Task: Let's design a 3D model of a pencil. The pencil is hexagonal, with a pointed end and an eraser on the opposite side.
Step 53:
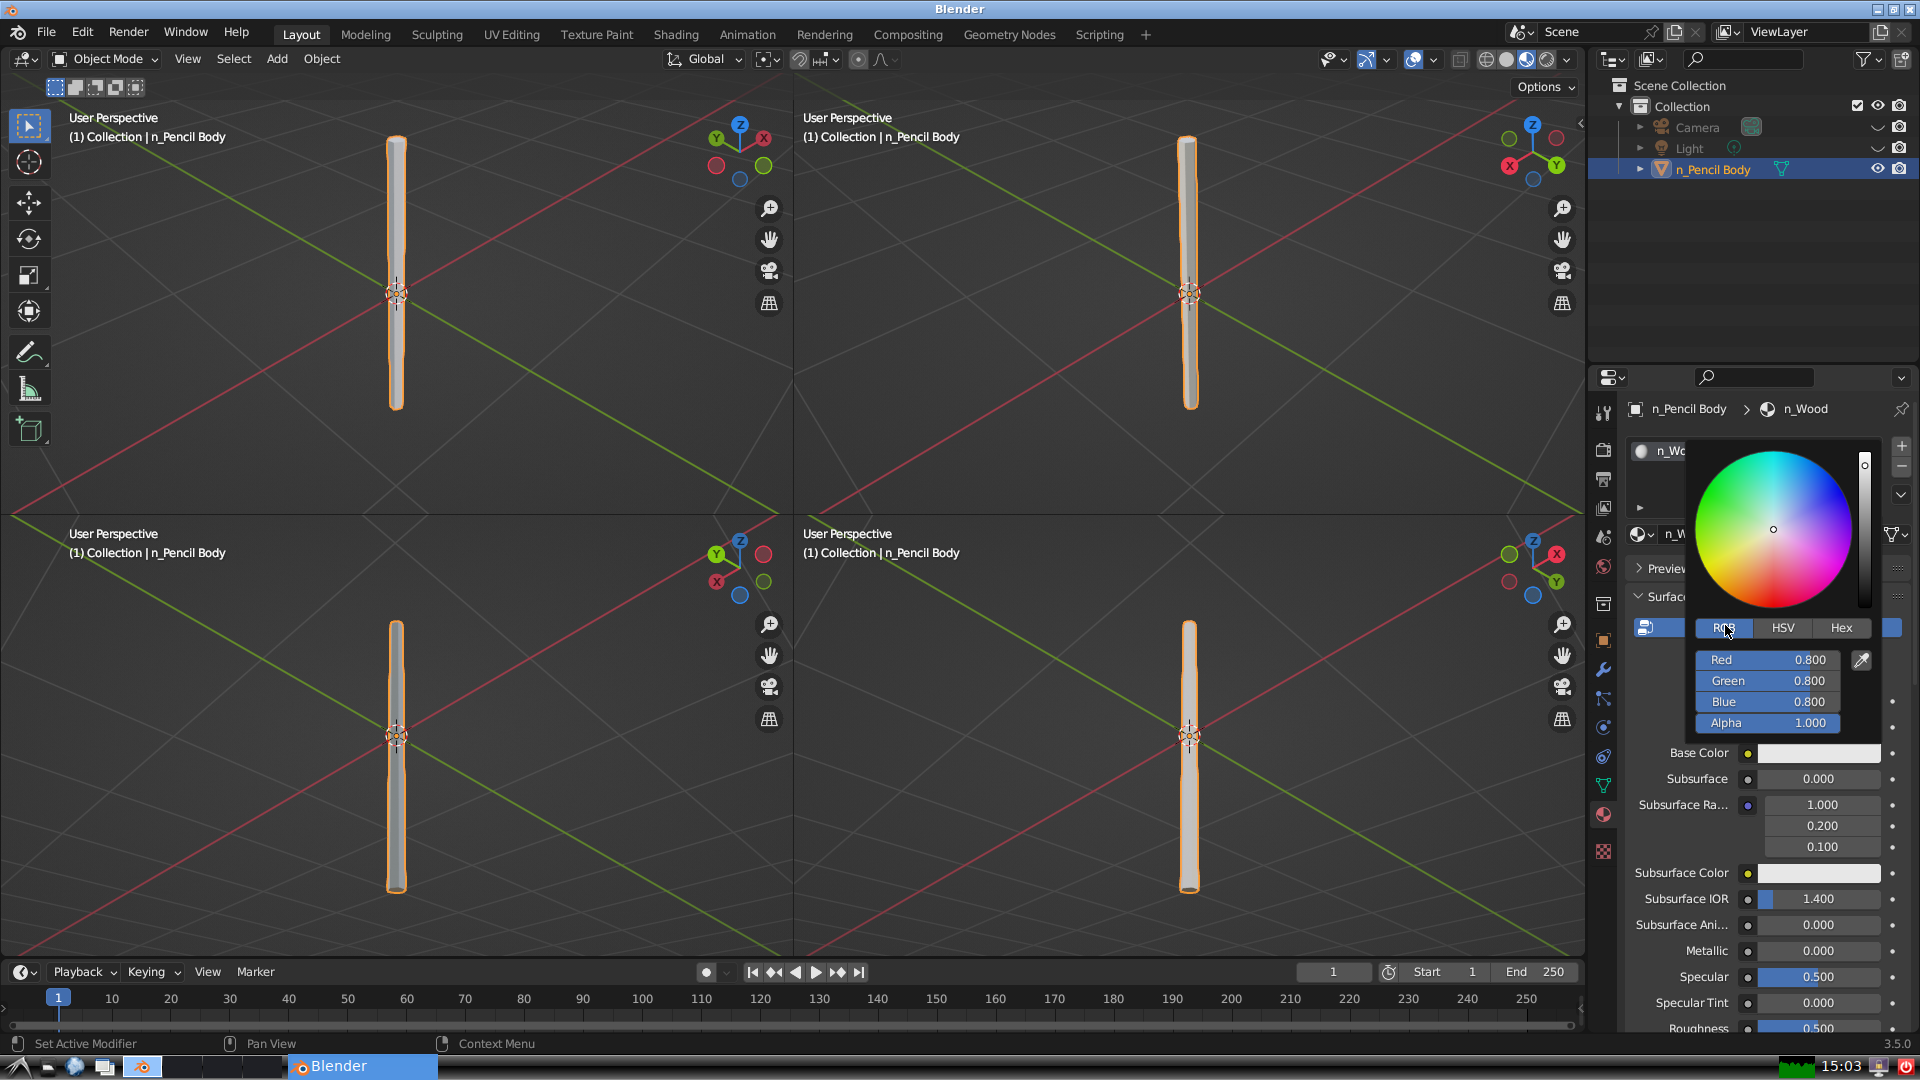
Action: {"mouse_move": [1770, 658]}